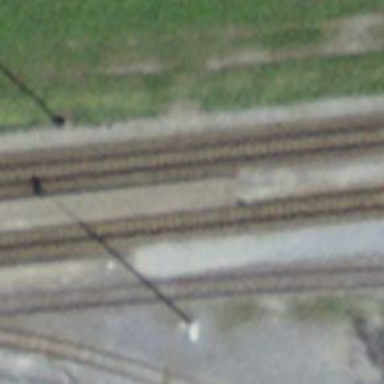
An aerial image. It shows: Close-up of railway platform edge.